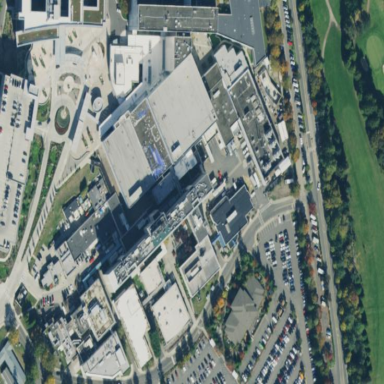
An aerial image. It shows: Healthcare facility identified as hospital.